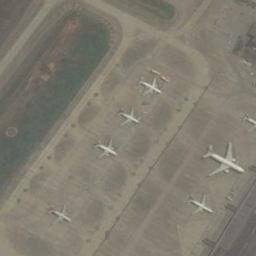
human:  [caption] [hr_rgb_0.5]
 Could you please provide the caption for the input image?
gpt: Five small planes and one large plane were parked on the brown ground .

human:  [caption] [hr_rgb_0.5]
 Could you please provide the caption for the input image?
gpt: A big airplane and five small airplanes are parked on the runway by the grass .

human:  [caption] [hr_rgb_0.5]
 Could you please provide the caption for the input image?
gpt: Six planes parked in two lines on the airport and the lawn beside .

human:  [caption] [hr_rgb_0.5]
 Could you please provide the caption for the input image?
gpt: There are many planes of different sizes in a clearing .

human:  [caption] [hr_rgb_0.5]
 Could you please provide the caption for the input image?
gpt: Six planes are in the clearing next to the grass .